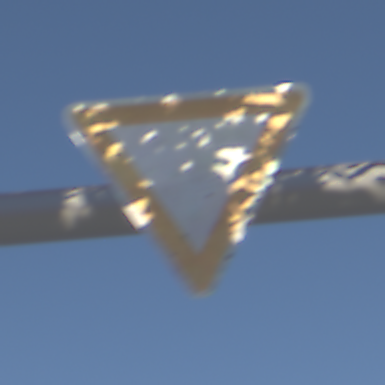
Verkehrszeichen: VorfahrtGewaehren
Umgebung: Outdoor, RoadRail
Tageszeit: Midday
Wetter: Clear
Licht: Natural
Jahreszeit: Summer
Kontrast: HighContrast